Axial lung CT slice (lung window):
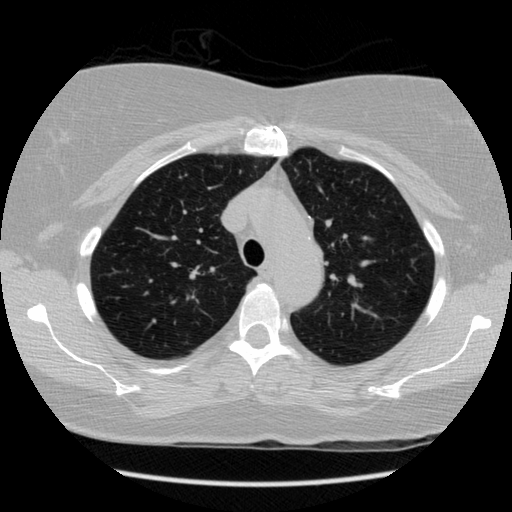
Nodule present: no